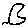
Label: moon